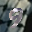
Label: 9